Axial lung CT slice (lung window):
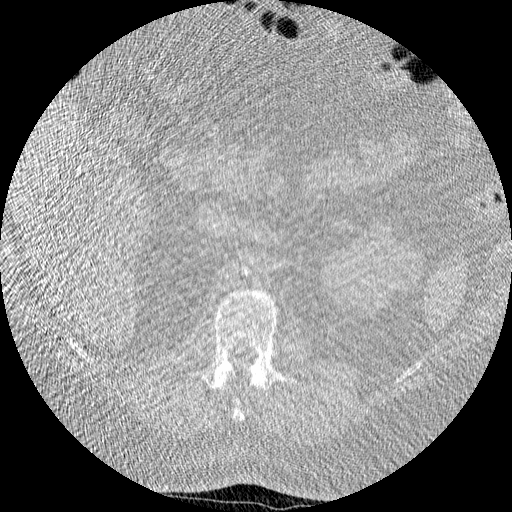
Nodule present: no